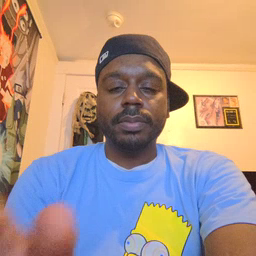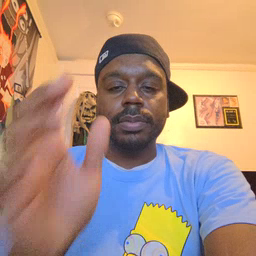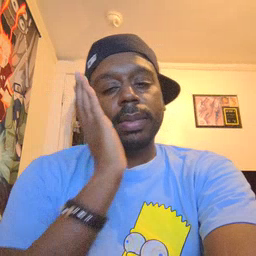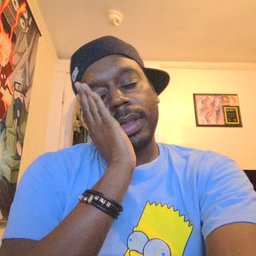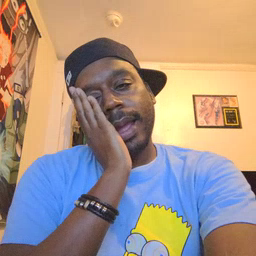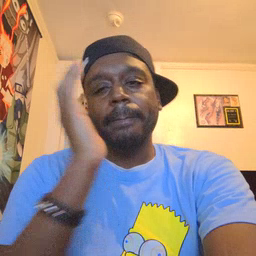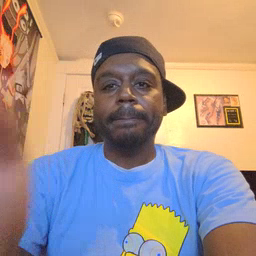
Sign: nap